Question: I have a table (id='MainTable') where I am displaying availability records and inside the Main Table I have a table with checkboxes for the available time. The checkboxes in the Inner Table will be different in number and there will 1 or more than 1 checkboxes for each record in a table. e.g the Inner Table of first line can have 5 checkboxes and can have 3 checkboxes for the second line and so on.
A user can check 1 or more than 1 checkboxes of a specific line of Inner Table but in a sequence/consecutive to book an assessor for more than 1 hour.
E.g In the first line a user can select either a checkbox with "08:00 AM - 09:00 AM" and "09:00 AM - 10:00 AM" to make 2 hours but can't select "08:00 AM - 09:00 AM" and "12:00 PM - 01:00 PM" to make 2 hours because they are not consecutive checkboxes.
E.g In the second line a user can select either a checkbox with "09:30 AM - 10:30 AM" and "10:30 AM - 11:30 AM" to make 2 hours but can't select "09:30 AM - 10:30 AM" and "05:00 PM - 06:00 PM" to make 2 hours because they are not consecutive checkboxes.
I have a different id for the Inner Table
I am only providing HTML of the Inner Table:
'''
<table width="100%" border="0" id="Tab_13322918">
<tbody>
<tr>
<td style="font-size:10px;color:brown">
<input type="checkbox" value="08:00 AM - 09:00 AM"> 08:00 AM - 09:00 AM
</td>
<td style="font-size:10px;color:brown">
<input type="checkbox" value="09:00 AM - 10:00 AM"> 09:00 AM - 10:00 AM
</td>
</tr>
<tr>
<td style="font-size:10px;color:brown">
<input type="checkbox" value="12:00 PM - 01:00 PM"> 12:00 PM - 01:00 PM
</td>
<td style="font-size:10px;color:brown">
<input type="checkbox" value="01:00 PM - 02:00 PM"> 01:00 PM - 02:00 PM
</td>
</tr>
<tr>
<td style="font-size:10px;color:brown">
<input type="checkbox" value="02:00 PM - 03:00 PM"> 02:00 PM - 03:00 PM
</td>
</tr>
</tbody>
'''

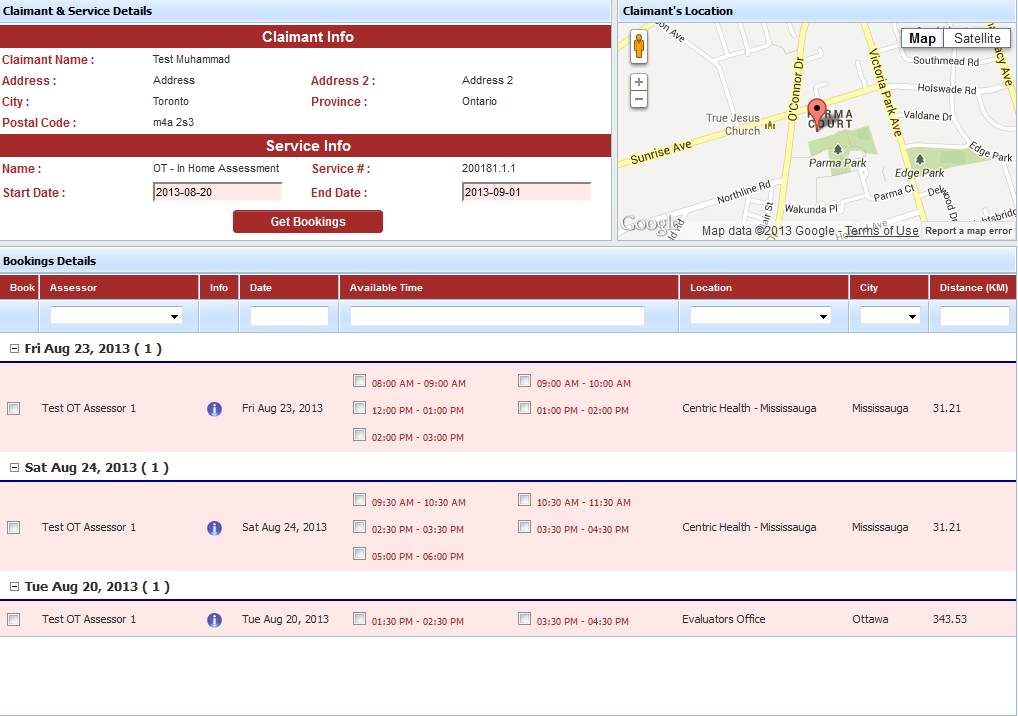
Answer: You could always get the index of the first and last checked checkboxes among the checkbox group and ensure that the currently checked checkbox is at position 'lastIndex + 1' or 'firstIndex - 1'.
<URL>
Please note that I am using event delegation to avoid adding listeners to every checkboxes, but if you have other checkboxes in your table, you will have to find a way of targetting the right ones only. You could add an additionnal class to all the concerned checkbox and modify the delegate selector accordingly.
'''
$('#your-table').on('click', '[type=checkbox]', function (e) {
var $el = $(e.currentTarget),
$checkboxes = $el.closest('table').find('[type=checkbox]'),
$checkedEls = $checkboxes.filter(':checked').filter(function (index, el) {
return el !== $el[0];
}),
elIndex = $checkboxes.index($el),
firstCheckedIndex = $checkboxes.index($checkedEls.first()),
lastCheckedIndex = $checkboxes.index($checkedEls.last());
return !$checkedEls.length
|| (elIndex === firstCheckedIndex - 1 || elIndex === lastCheckedIndex + 1);
});
'''
EDIT:
> In your solution I can select "09:00 AM - 10:00 AM" and "12:00 PM -
01:00 PM" which I don't want. By consecutive checkboxes I mean
consecutive times and no gap in between.
<URL>
'''
$('#your-table').on('click', '[type=checkbox]', function (e) {
var $el = $(e.currentTarget),
$checkboxes = $el.closest('table').find('[type=checkbox]'),
$checkedEls = $checkboxes.filter(':checked').filter(function (index, el) {
return el !== $el[0];
}),
timeParts = $el.val().split(' - ');
return !$checkedEls.length
|| (
timeParts[1] === $checkedEls.first().val().split(' - ')[0]
|| timeParts[0] === $checkedEls.last().val().split(' - ')[1]
);
});
'''